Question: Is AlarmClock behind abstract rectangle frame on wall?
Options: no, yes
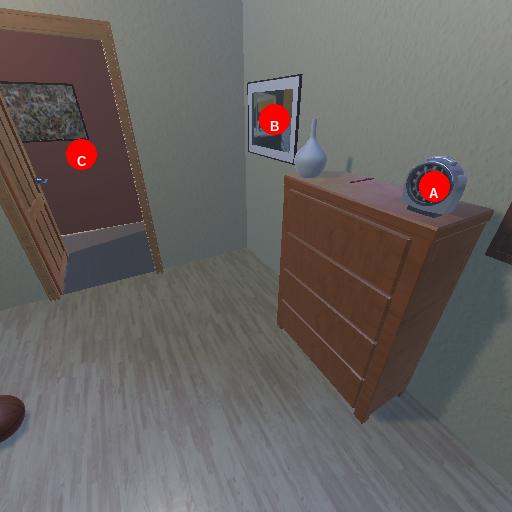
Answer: no